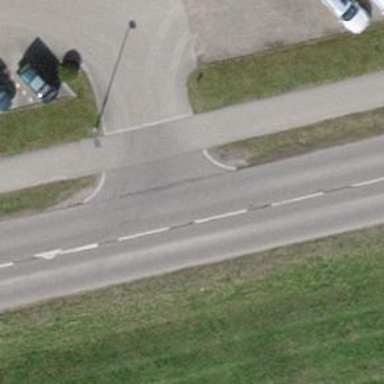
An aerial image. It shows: Secondary road with separate asphalt sidewalks and cycleway.